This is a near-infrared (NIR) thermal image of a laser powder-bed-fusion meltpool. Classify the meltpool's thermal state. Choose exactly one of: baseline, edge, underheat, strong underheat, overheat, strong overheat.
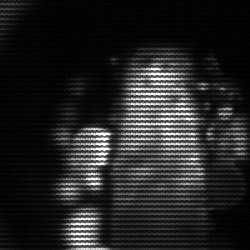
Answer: strong underheat